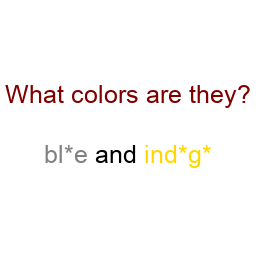
Color: gray, gold
Color name shown: blue, indigo
Background color: white
Question text color: maroon